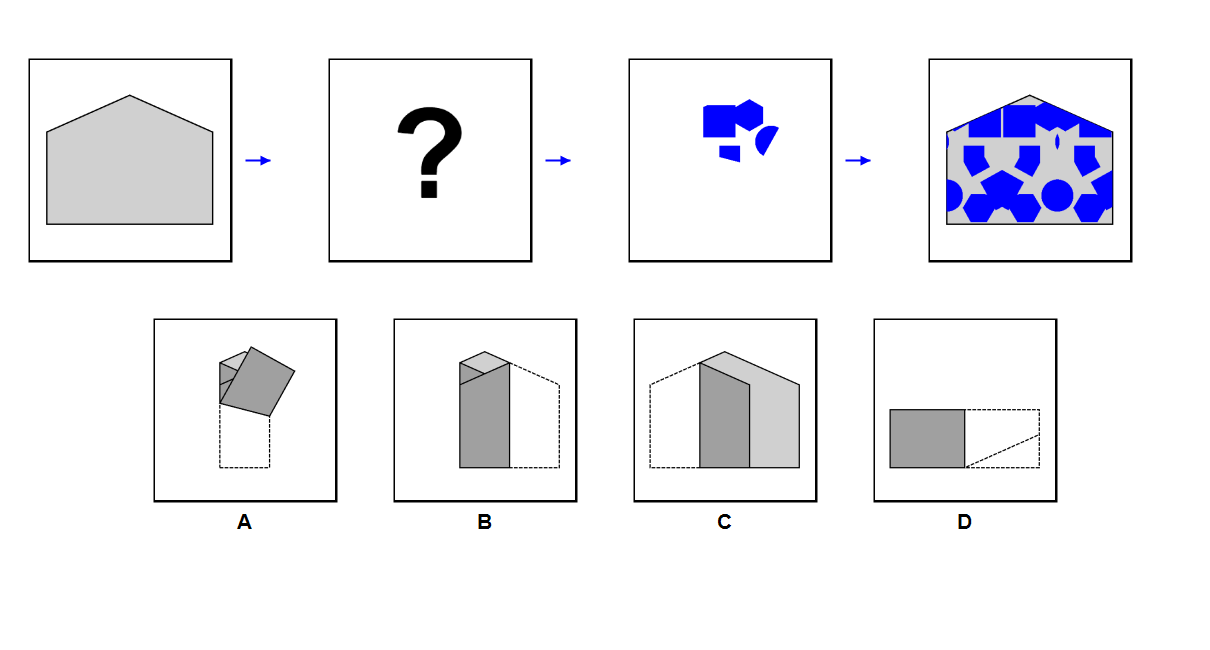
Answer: D